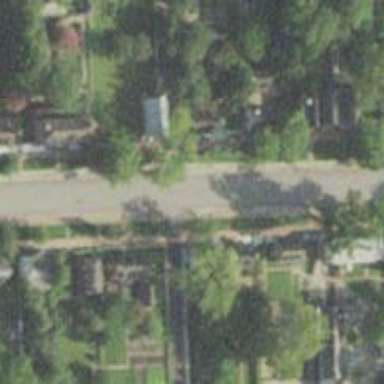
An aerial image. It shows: Asphalt road in living street.